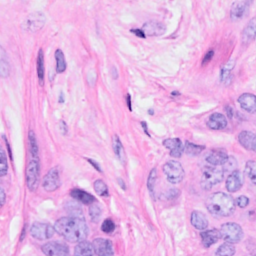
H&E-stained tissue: Breast